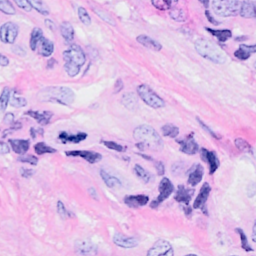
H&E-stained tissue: Breast